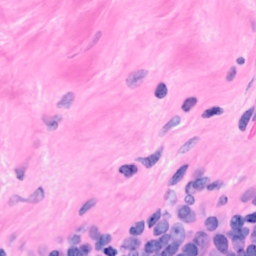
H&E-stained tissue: Breast